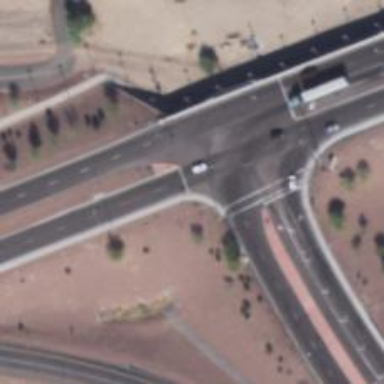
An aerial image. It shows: Solid stop line on the road.